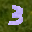
Label: 3